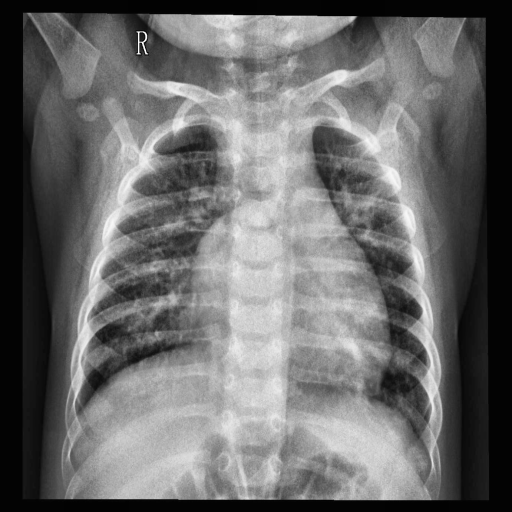
Finding: PNEUMONIA